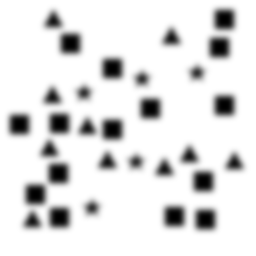
Squares: 15
Triangles: 10
Stars: 5
Total shapes: 30